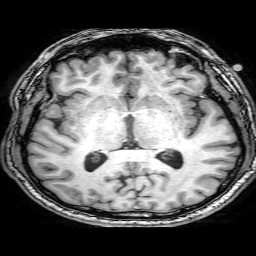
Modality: T1w
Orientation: coronal
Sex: male
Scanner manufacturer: philips
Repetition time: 0.008253 s
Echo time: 0.00378 s